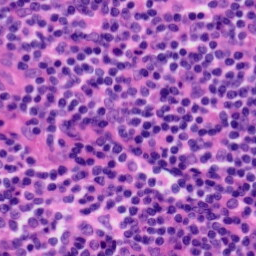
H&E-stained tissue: Tonsil